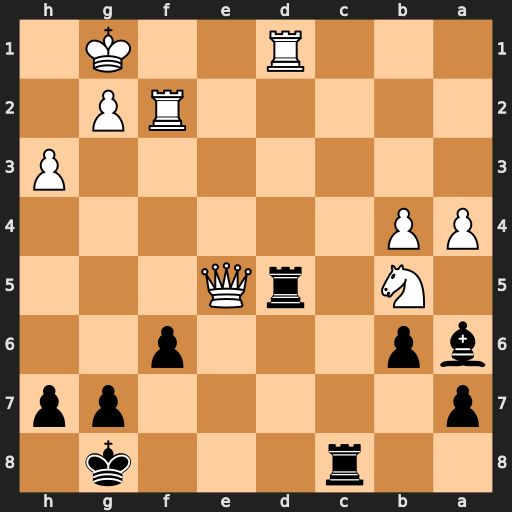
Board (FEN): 2r3k1/p5pp/bp3p2/1N1rQ3/PP6/7P/5RP1/3R2K1
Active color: b
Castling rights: -
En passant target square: -
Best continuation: Rxd1+ Kh2 fxe5